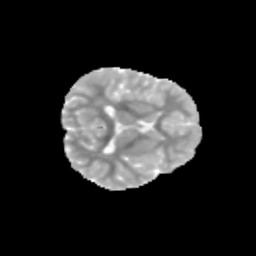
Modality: MD
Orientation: axial
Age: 9
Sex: female
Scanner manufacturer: siemens
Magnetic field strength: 3 T
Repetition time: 3.8 s
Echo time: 0.07 s